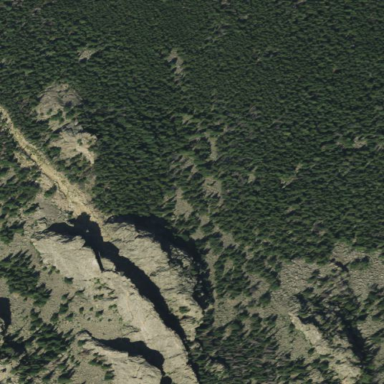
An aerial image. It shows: Crag for climbing surrounded by bare rock.